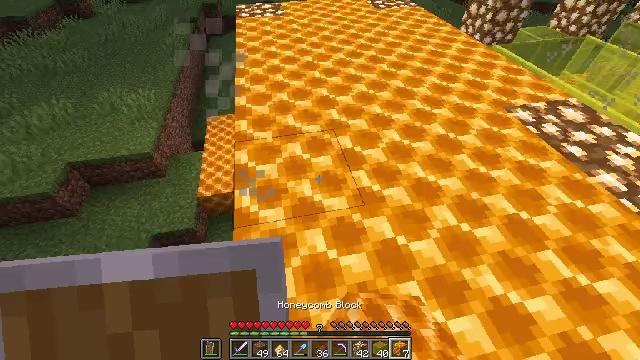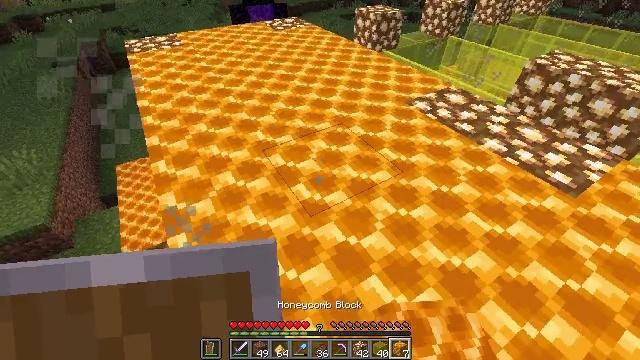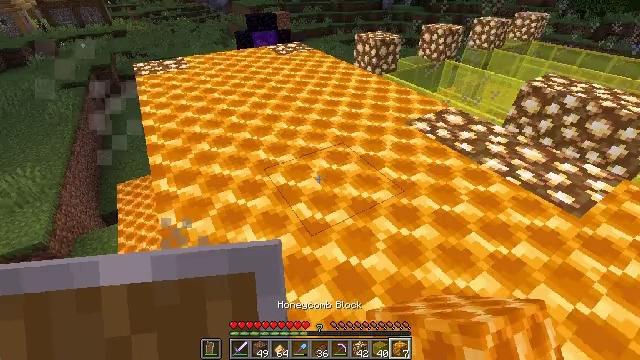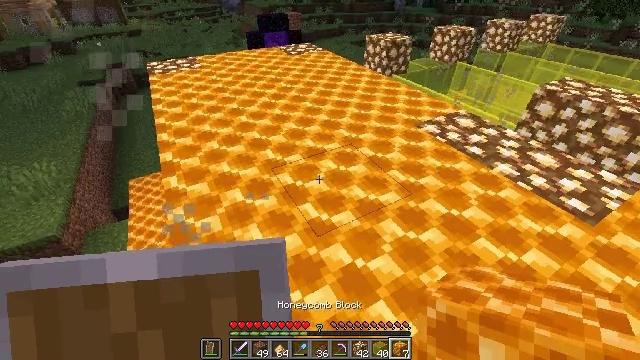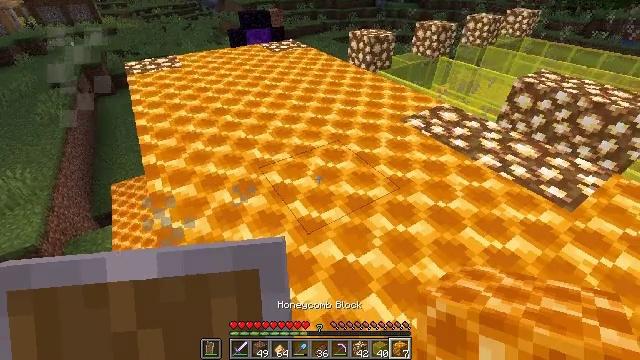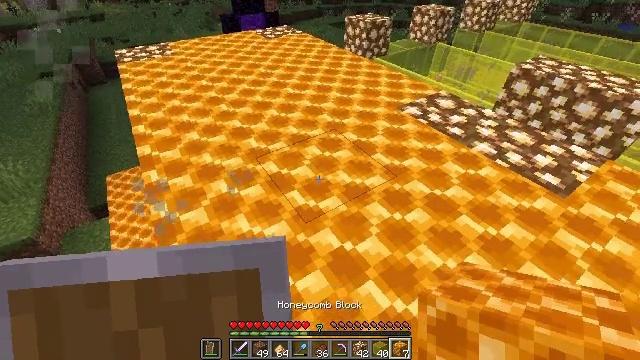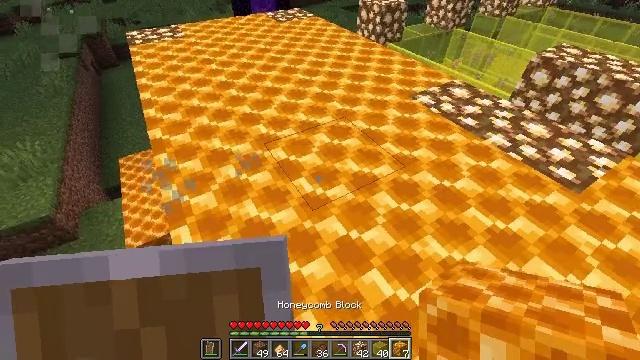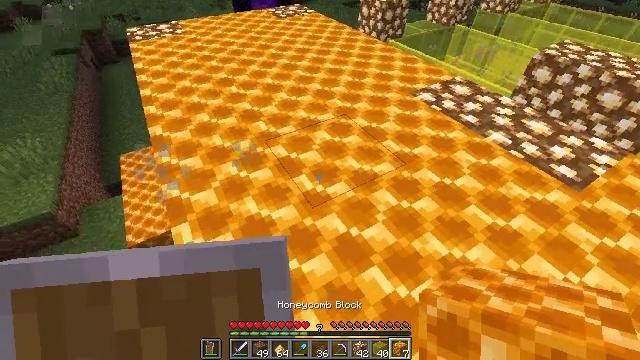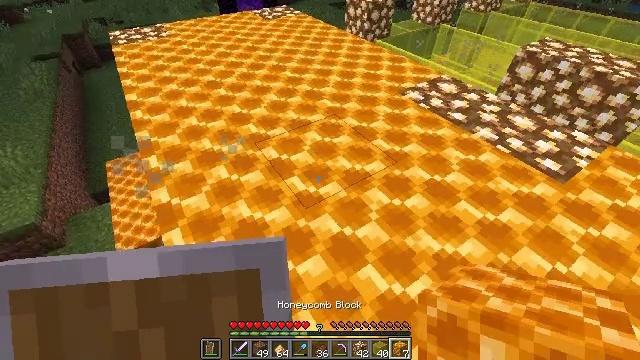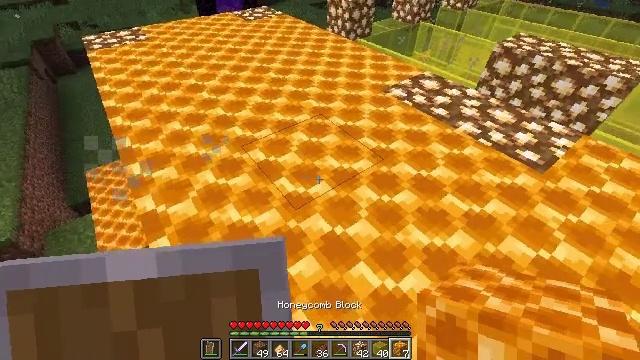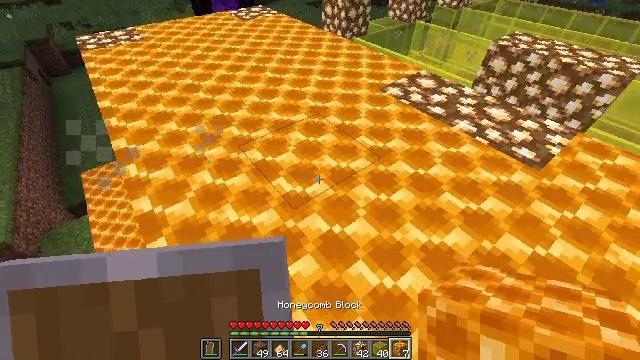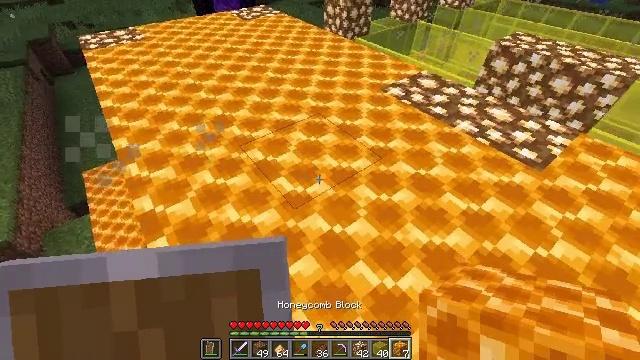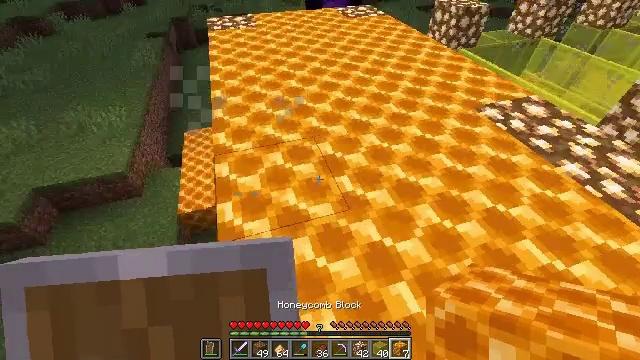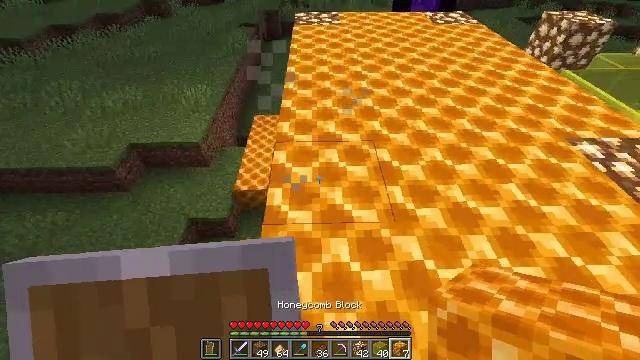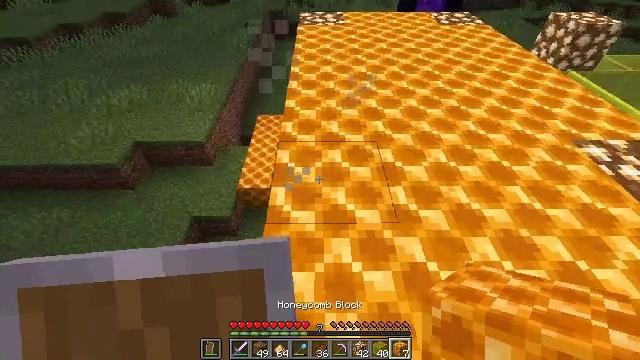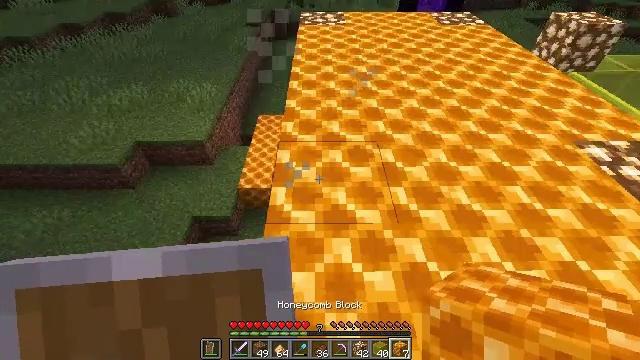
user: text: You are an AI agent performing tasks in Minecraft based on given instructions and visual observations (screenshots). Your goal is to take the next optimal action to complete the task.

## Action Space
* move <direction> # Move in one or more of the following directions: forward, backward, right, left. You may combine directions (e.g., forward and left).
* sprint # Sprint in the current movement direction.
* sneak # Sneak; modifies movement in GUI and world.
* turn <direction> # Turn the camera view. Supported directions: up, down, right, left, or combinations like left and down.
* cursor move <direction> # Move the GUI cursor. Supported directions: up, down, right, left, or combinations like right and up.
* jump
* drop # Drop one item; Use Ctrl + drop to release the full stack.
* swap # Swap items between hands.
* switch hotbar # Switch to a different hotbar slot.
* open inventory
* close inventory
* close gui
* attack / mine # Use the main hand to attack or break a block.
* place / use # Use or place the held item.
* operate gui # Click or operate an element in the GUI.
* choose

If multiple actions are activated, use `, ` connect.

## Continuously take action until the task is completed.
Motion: motion action
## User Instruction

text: Retrieve a honeycomb block from its placement.
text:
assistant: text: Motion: turn right and up
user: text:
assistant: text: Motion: turn up
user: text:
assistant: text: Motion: turn left
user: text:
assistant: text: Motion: turn right
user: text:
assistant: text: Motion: turn down
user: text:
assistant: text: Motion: turn left and down
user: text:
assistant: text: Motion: no_op
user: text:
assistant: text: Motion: turn right
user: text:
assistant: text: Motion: turn right
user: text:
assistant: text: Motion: no_op
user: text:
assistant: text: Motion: no_op
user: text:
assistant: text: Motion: turn left
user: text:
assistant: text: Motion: turn left
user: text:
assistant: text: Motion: no_op
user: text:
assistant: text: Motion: no_op
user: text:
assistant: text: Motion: no_op
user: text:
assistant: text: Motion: move forward
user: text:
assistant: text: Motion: move forward
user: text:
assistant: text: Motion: move forward
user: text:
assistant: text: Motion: move forward
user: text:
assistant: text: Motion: move forward, turn left and down
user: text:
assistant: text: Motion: move forward, turn down
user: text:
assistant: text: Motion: turn down
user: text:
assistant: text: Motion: no_op
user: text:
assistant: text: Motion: no_op
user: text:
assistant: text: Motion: no_op
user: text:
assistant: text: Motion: no_op
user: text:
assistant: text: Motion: no_op
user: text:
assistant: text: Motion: no_op
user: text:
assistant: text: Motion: move forward